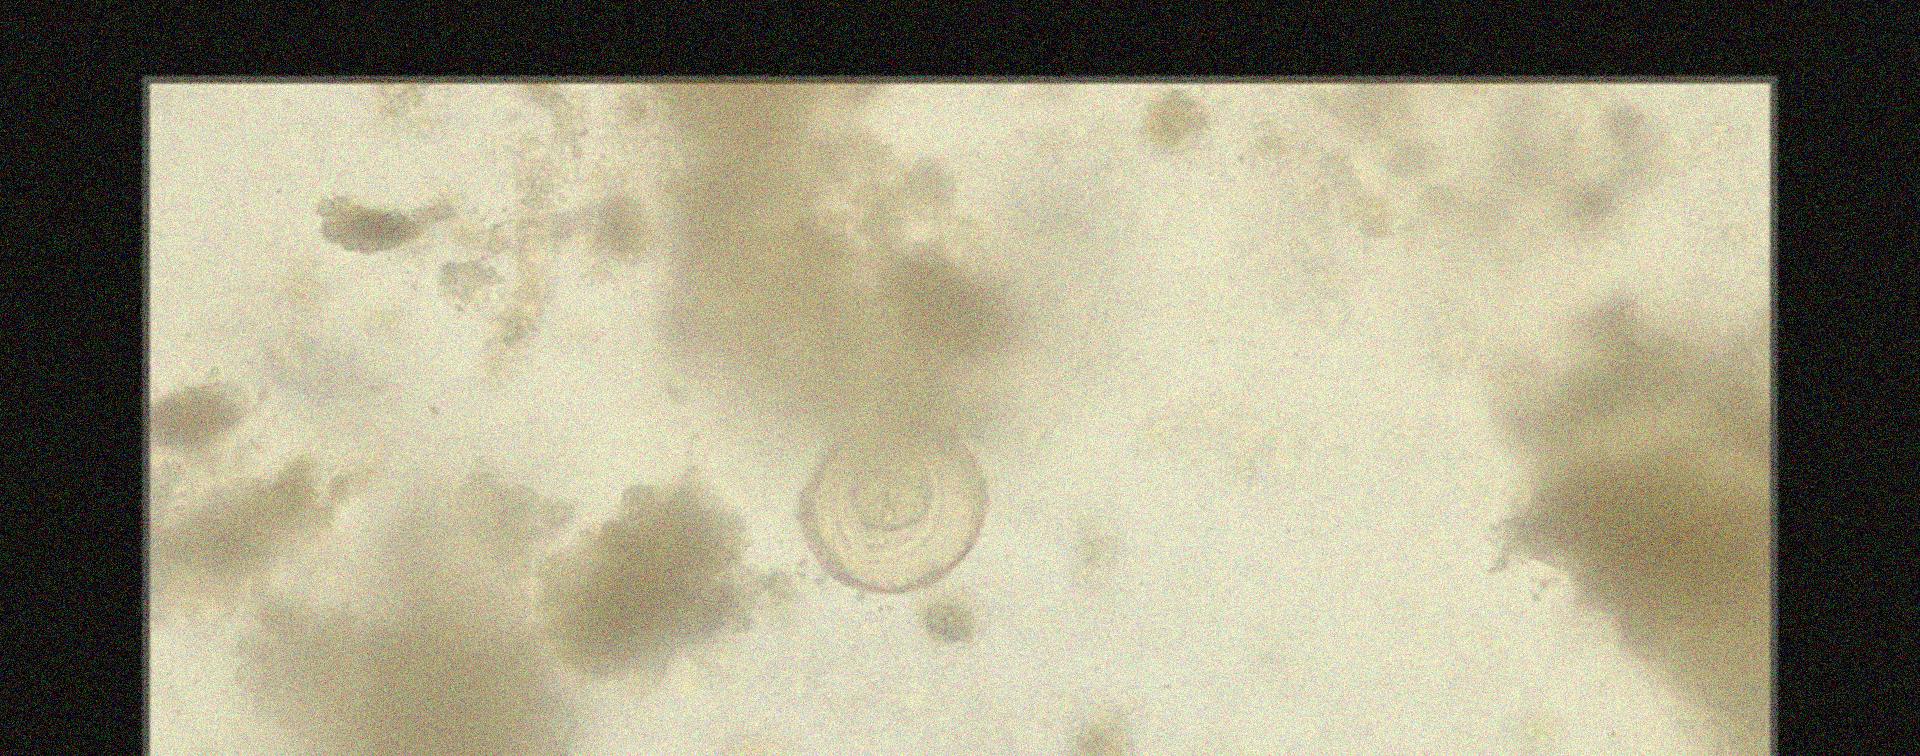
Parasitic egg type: Hymenolepis diminuta